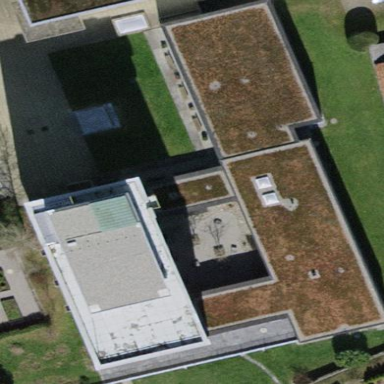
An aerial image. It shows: School building.